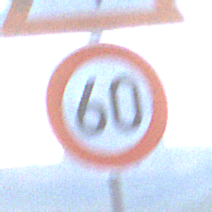
Verkehrszeichen: Geschwindigkeit60
Zusatzzeichen oben: FlugbetriebLinks
Umgebung: Outdoor, RoadRail
Tageszeit: SunriseSunset
Wetter: PartlyCloudy
Licht: Natural
Jahreszeit: NotSpecified
Kontrast: LowContrast